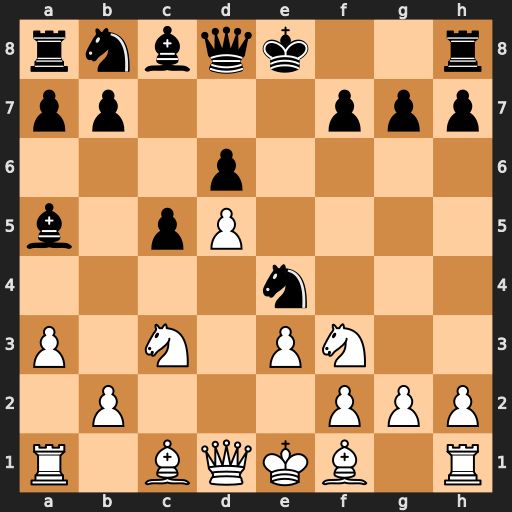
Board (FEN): rnbqk2r/pp3ppp/3p4/b1pP4/4n3/P1N1PN2/1P3PPP/R1BQKB1R
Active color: w
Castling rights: KQkq
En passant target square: -
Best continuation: Qa4+ Nd7 Qxe4+